Field crop: maize
Growth stage: 1
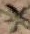
Species: atriplex